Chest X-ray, PA view. Patient: 75 years old, sex M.
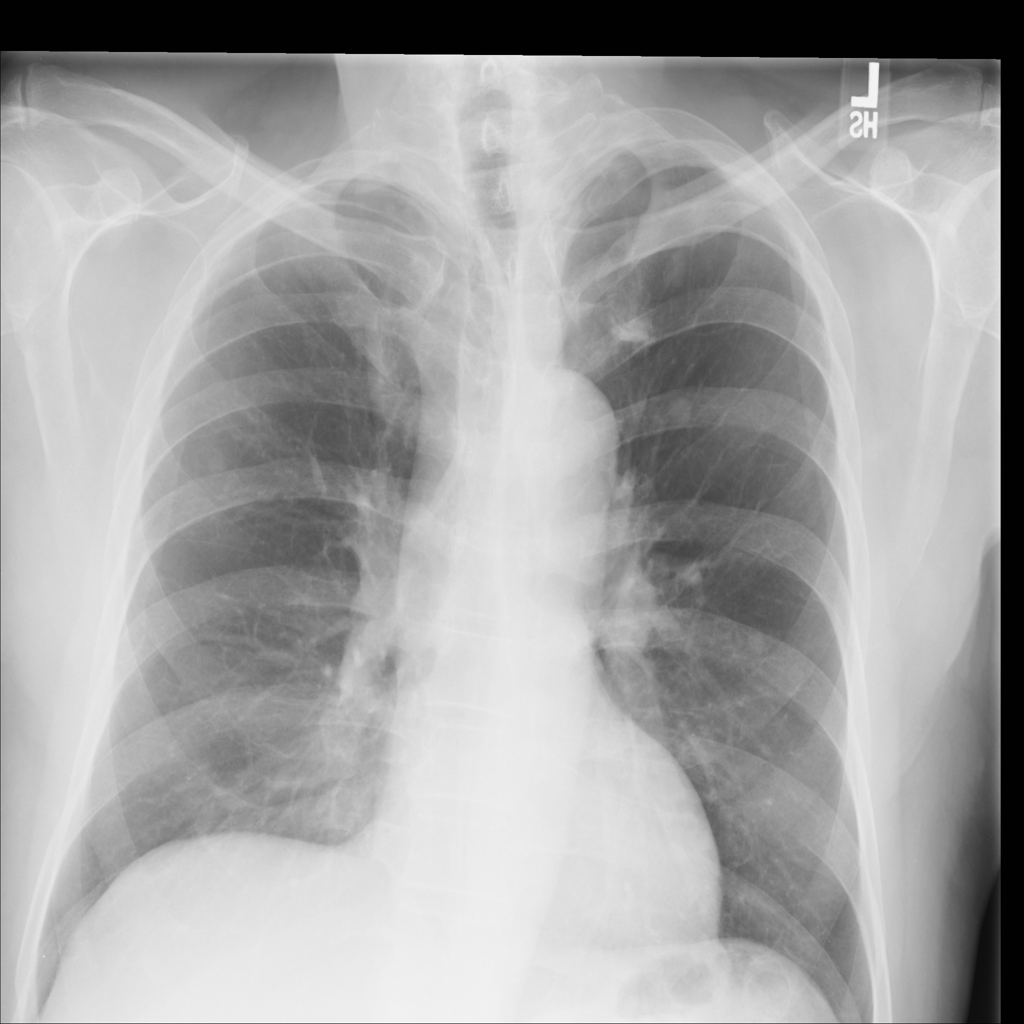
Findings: Nodule